Question: I want a output in following ways...
the table name is exampackage
this query i have used but it is giving me only one subject output i want all subjects output.
'''
**Free Cardiology Pack(2 Papers Accessible-1 Internal Medicine + 1 Cardiology)
Cardiology Mini Pack (20 Papers) - 2900 RS
Cardiology Mega Pack (43 Papers) - 4900 RS**
**Free Neurology Pack (2 Papers Accessible-1 Internal Medicine + 1 Neurology)
Neurology Mini Pack (15 papers) - 3900 RS
Neurology Mega Pack(40 Papers)-4900 RS**
and so on....
'''
Please help me out

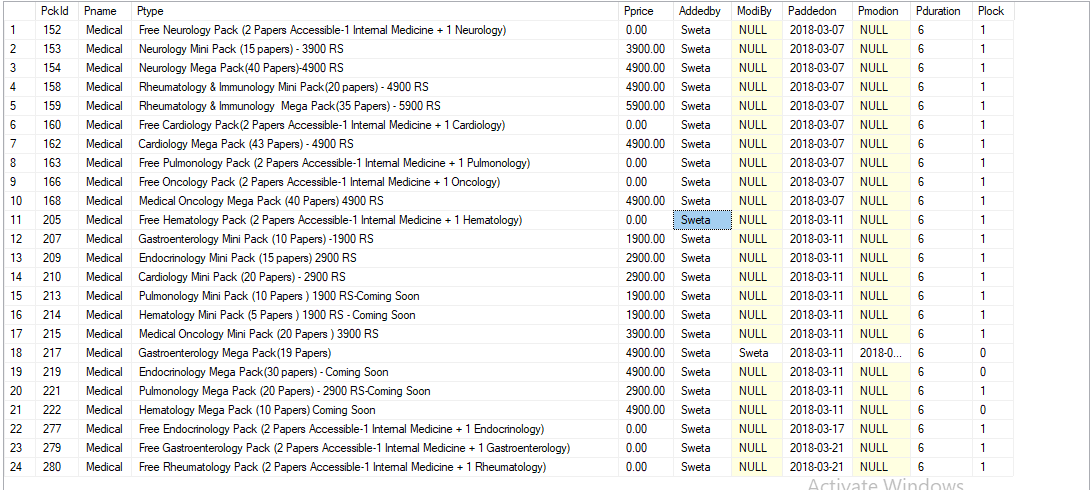
Answer: Try this
'''
select * from (
select *,'neurology' as psubject from exampackage where ptype like '%neurology%'
Union all
select *,'cardiology' as psubject from exampackage where ptype like '%cardiology%'
Union all
Select * from...... With different subject in where clause
)a where a.pname='medical' order by psubject, pprice
'''
Hope this helps...